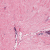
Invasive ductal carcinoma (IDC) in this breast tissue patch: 0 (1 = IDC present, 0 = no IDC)